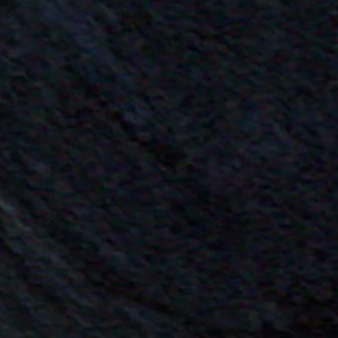
Label: other